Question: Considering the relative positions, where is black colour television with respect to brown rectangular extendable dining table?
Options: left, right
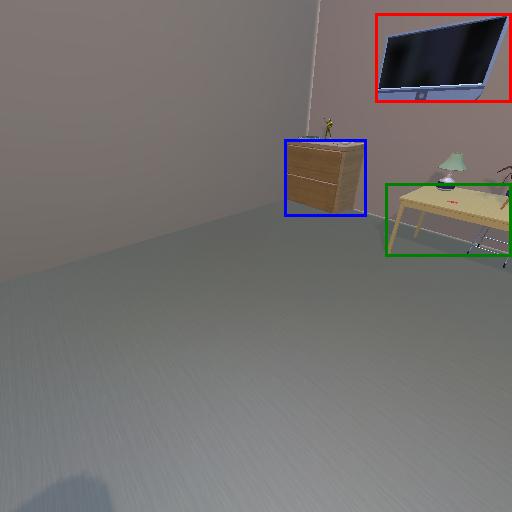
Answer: left